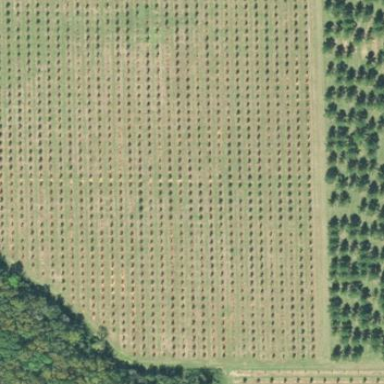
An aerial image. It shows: Plant nursery cultivating trees.